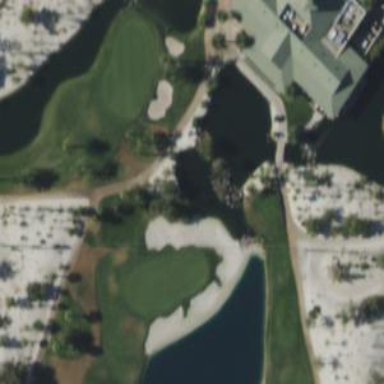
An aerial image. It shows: Golf bunker filled with natural sand.